Field crop: tomato
Growth stage: 1
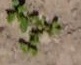
Species: portulaca